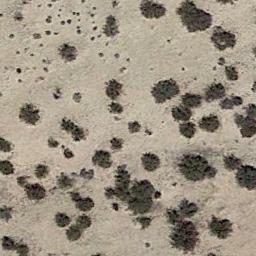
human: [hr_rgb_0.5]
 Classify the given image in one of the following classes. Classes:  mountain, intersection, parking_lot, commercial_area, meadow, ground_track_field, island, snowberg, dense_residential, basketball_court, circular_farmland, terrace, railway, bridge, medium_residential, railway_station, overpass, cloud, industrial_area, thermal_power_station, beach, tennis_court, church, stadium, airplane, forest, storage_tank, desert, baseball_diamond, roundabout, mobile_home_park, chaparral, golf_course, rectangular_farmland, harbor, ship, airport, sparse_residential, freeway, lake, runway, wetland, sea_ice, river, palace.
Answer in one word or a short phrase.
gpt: chaparral